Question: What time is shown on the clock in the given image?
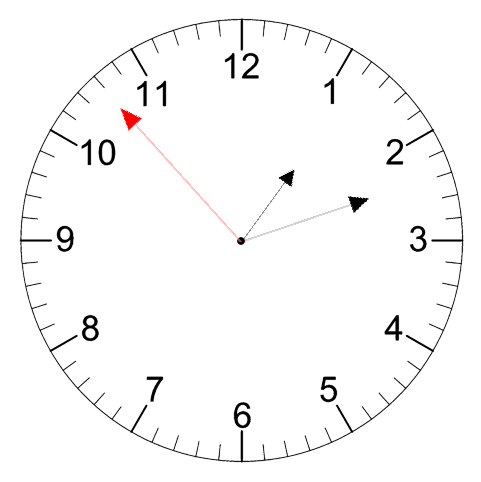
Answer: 01:11:53